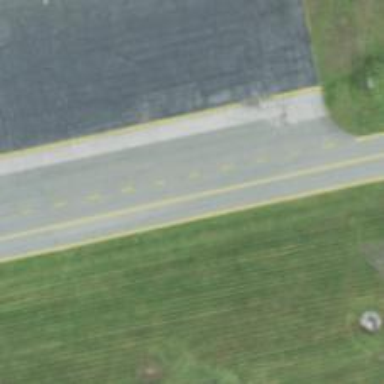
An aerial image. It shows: Image of taxiway at airport.